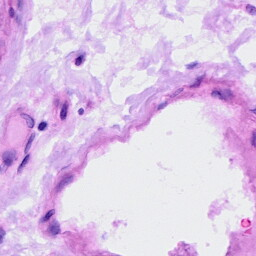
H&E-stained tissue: Ovarian